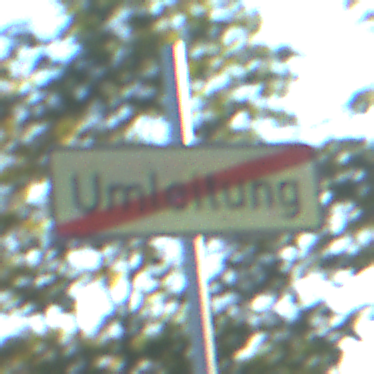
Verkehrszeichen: EndeDerUmleitungsankuendigung
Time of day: MorningAfternoon
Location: Outdoor (Urban)
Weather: Clear
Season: NotSpecified
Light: Natural